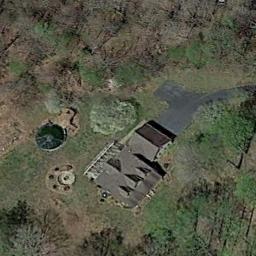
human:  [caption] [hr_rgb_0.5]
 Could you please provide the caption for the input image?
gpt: The sparse residential is on the grass next to some trees and bare land .

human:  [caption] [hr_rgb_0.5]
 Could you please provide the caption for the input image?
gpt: There are several houses of various sizes and many withered trees in a sparse residential area .

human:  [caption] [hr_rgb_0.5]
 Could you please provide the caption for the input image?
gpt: A path leads to these two houses which are surrounded by lawn .

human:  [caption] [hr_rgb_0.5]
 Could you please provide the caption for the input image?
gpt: There are many trees beside the sparse residential .

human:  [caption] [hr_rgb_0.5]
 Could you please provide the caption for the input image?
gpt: A sparse residential area with many trees and a black building .